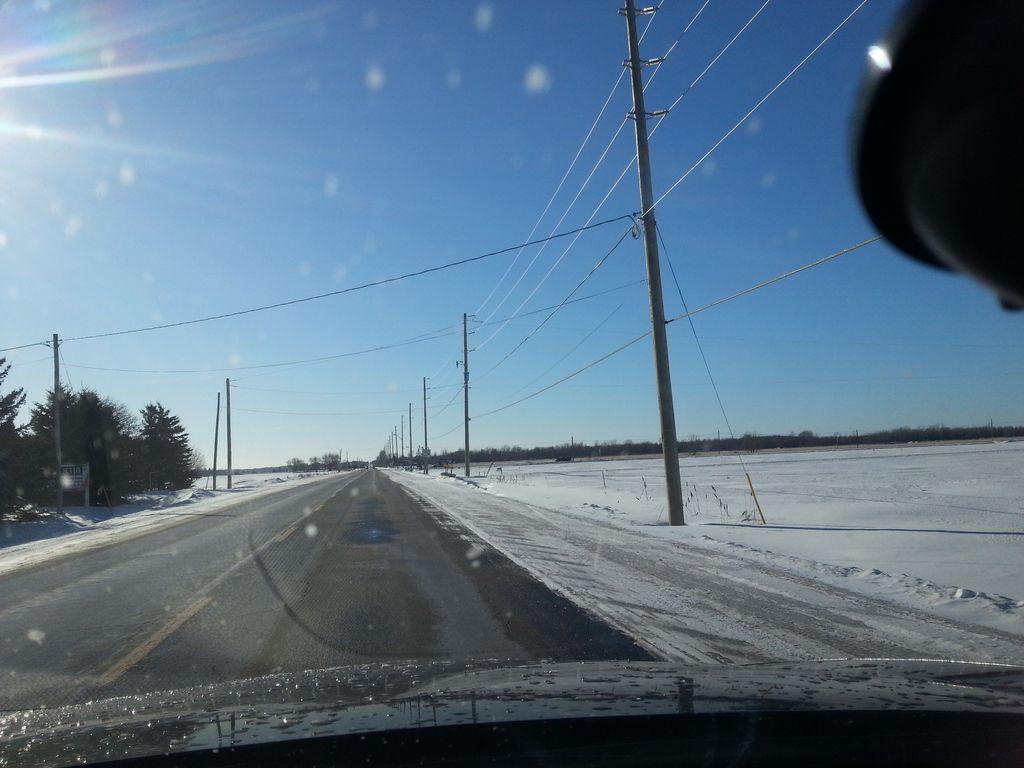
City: ottawa-gatineau